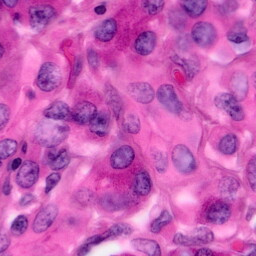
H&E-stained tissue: Pancreatic